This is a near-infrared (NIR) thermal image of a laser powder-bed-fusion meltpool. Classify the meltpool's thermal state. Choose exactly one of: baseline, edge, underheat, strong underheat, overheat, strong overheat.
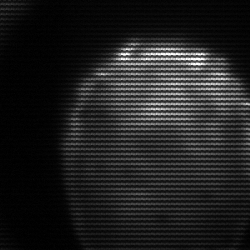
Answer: edge